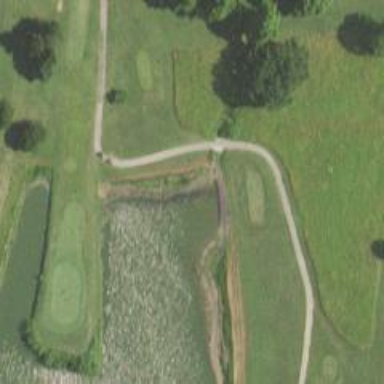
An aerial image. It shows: Service road designated as golf cart path.